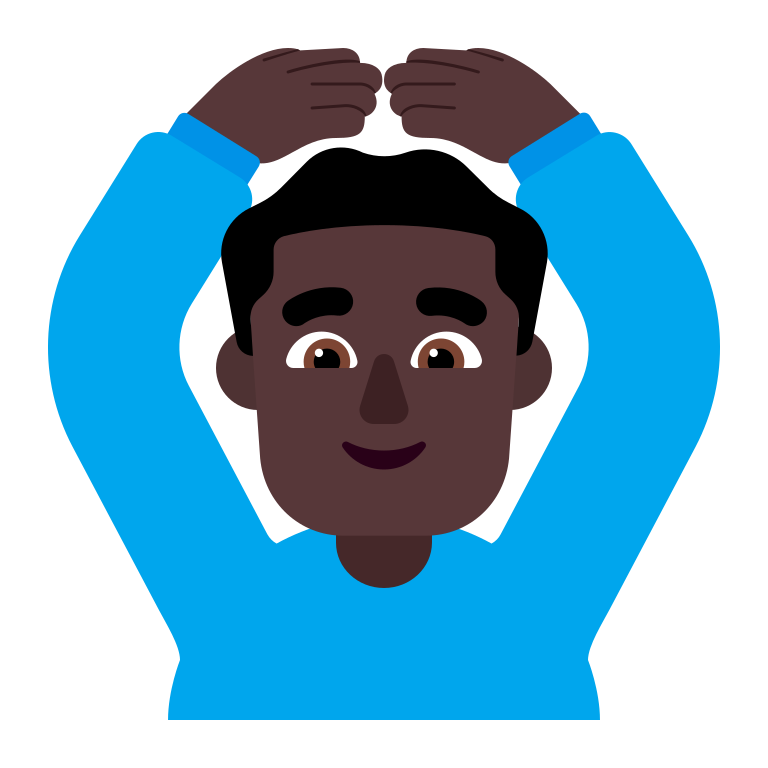
man gesturing ok flat dark